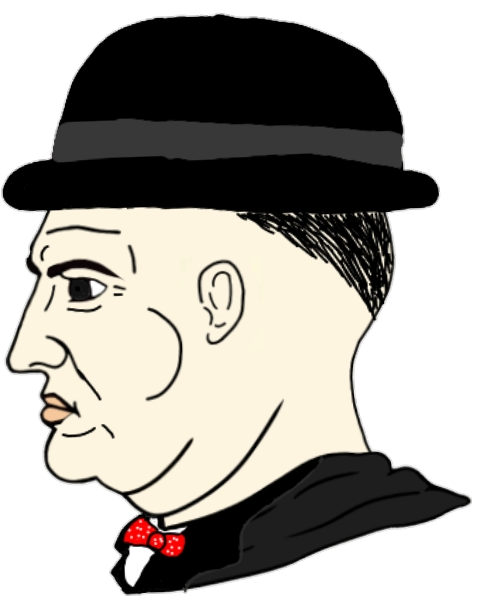
Label: 4_Yes_Chad